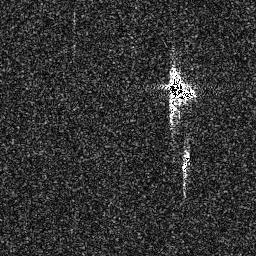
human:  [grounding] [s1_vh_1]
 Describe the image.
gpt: In the satellite image, there is  <ref>1 medium ship </ref> <box>[[63, 26, 76, 41, 0]]</box> located at center.